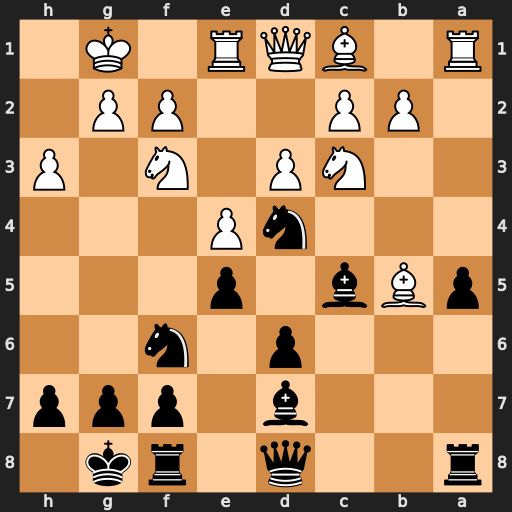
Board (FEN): r2q1rk1/3b1ppp/3p1n2/pBb1p3/3nP3/2NP1N1P/1PP2PP1/R1BQR1K1
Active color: b
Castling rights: -
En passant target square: -
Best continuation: Nxb5 Nxb5 Bxb5